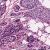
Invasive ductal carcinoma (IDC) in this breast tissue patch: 1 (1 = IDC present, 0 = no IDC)